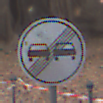
Verkehrszeichen: EndeUeberholverbot
Umgebung: Outdoor, Suburban
Tageszeit: MorningAfternoon
Wetter: PartlyCloudy
Licht: Natural
Jahreszeit: NotSpecified
Kontrast: LowContrast